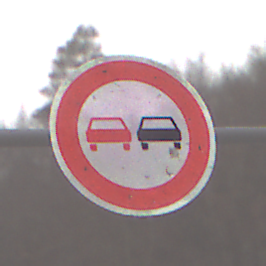
Verkehrszeichen: Ueberholverbot
Umgebung: Outdoor, Nature
Tageszeit: Midday
Wetter: Overcast
Licht: Natural
Jahreszeit: Winter
Kontrast: LowContrast